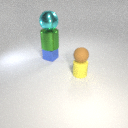
small blue metal cube to the left of small yellow rubber cylinder